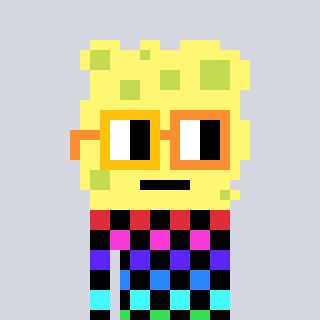
a pixel art character with square yellow and orange glasses, a sponge-shaped head and a computerblue-colored body on a cool background